Field crop: tomato
Growth stage: 1
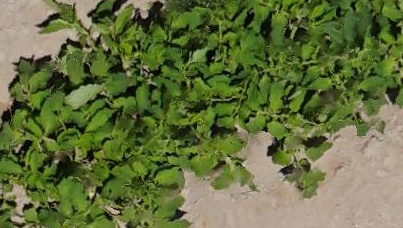
Species: tomato